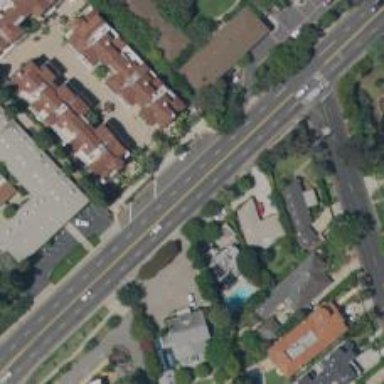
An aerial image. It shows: Secondary road with asphalt surface surrounded by residential buildings.